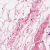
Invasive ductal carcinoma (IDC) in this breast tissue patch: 0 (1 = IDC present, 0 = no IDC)